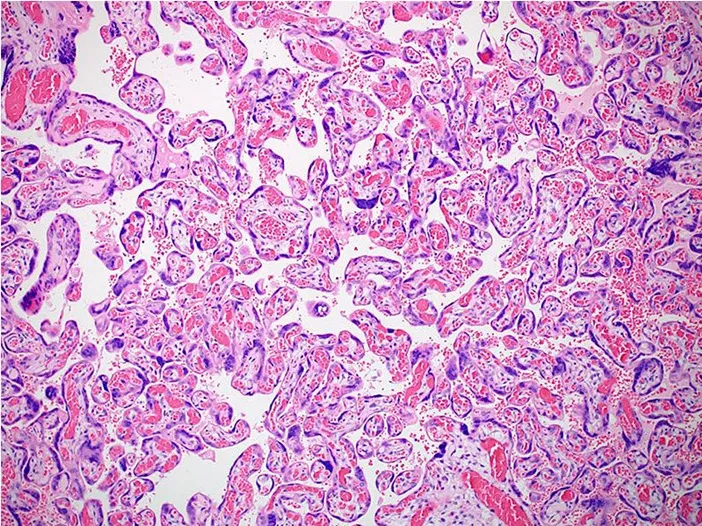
(A,B) Microscopic images depicting areas of chorangiosis in case 1 (Hematoxylin and eosin stain, magnification x100).
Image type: pathology (h&e)